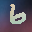
Label: 6